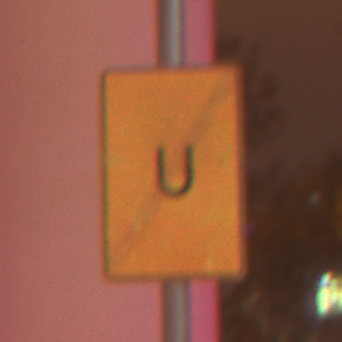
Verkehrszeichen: EndeUmleitung
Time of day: Night
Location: Outdoor (Urban)
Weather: Overcast
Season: Winter
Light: Artificial